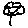
Label: flower